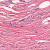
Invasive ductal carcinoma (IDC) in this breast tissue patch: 0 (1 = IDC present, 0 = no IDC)